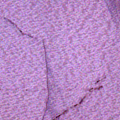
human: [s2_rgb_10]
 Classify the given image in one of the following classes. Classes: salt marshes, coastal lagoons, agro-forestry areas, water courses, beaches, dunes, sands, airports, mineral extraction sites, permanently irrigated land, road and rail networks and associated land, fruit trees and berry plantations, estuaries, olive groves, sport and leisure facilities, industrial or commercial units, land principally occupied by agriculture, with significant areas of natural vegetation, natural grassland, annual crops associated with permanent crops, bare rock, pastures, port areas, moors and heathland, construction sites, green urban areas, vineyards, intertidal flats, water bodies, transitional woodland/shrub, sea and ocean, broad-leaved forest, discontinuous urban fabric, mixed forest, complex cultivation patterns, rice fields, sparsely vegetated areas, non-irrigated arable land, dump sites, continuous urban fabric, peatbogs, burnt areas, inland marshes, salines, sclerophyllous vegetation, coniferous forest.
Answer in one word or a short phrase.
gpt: water bodies